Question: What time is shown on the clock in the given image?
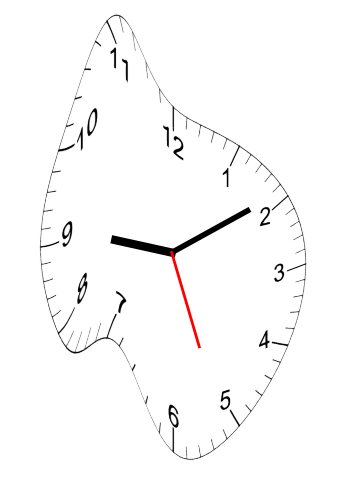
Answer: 09:09:26